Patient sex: F
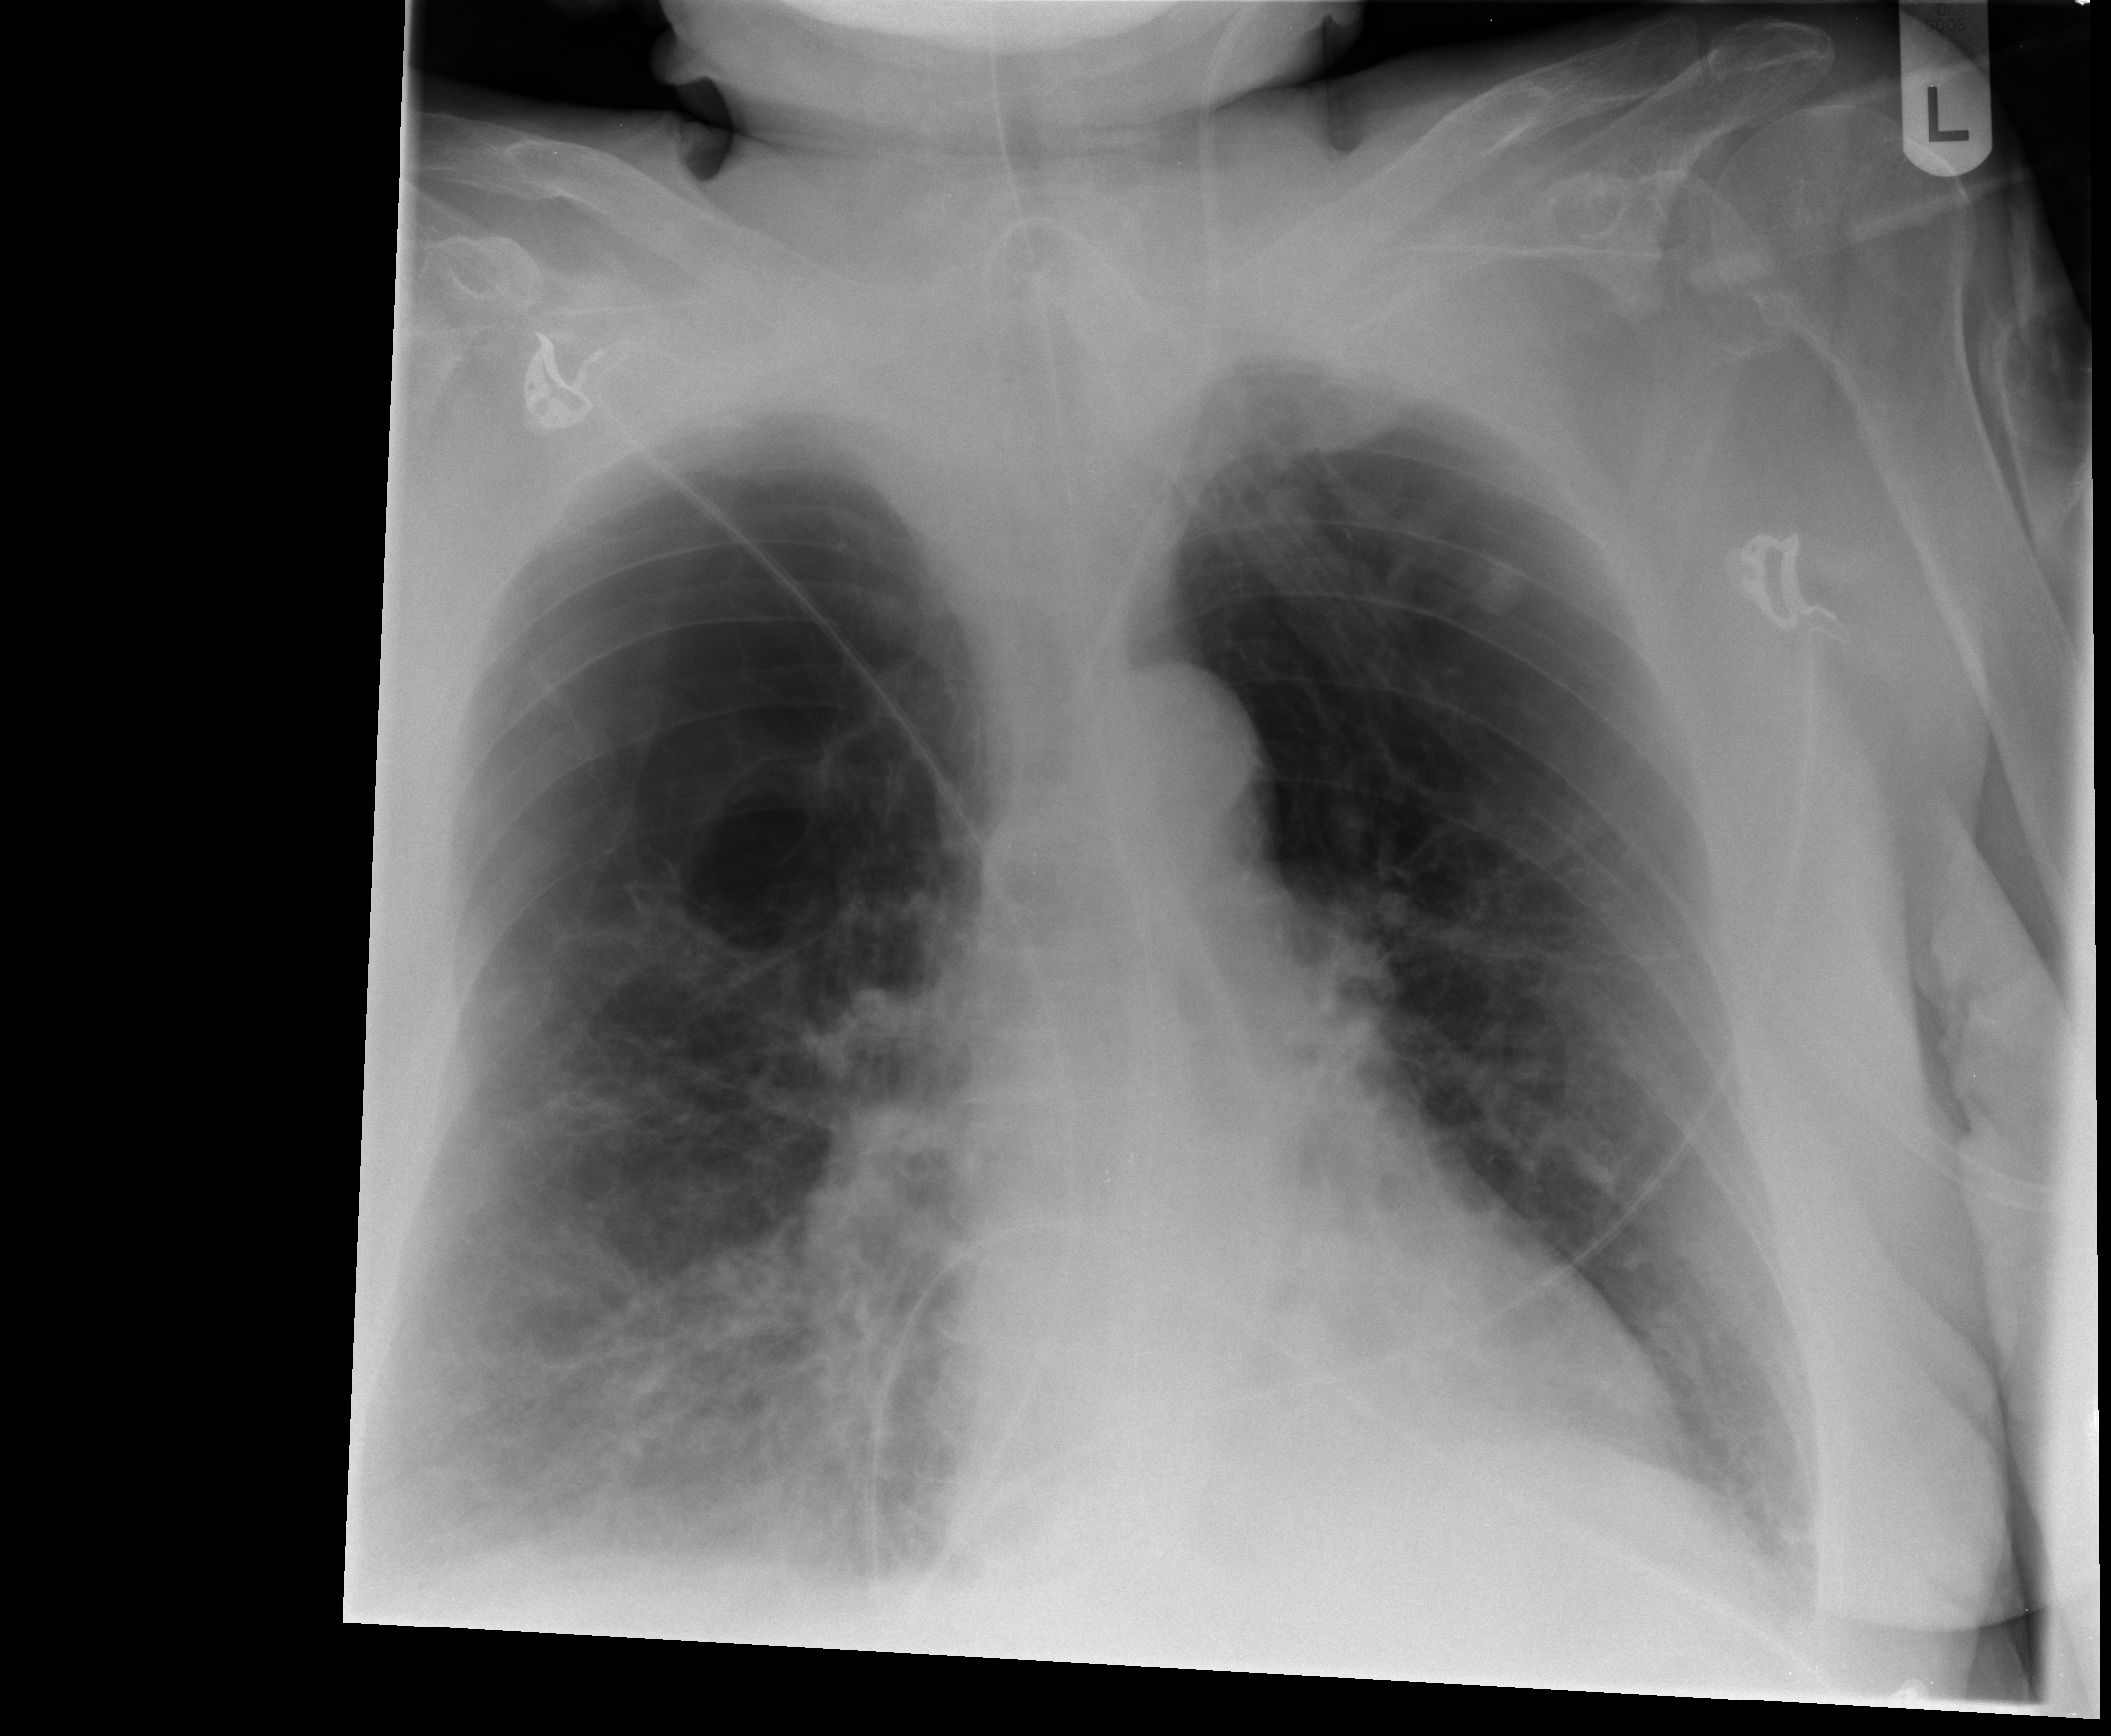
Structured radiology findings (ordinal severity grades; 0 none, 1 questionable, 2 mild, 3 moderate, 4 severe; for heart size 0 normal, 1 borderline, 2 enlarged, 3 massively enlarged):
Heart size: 0
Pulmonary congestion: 2
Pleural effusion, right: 2
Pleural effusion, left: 2
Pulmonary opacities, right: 3
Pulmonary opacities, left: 3
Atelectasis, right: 2
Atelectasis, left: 2